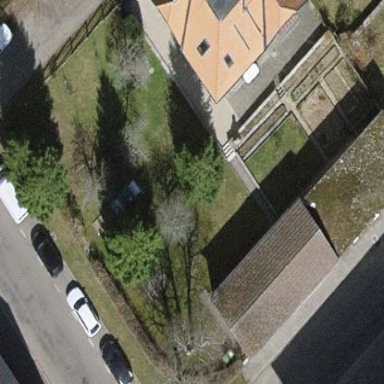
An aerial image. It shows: Residential garden.